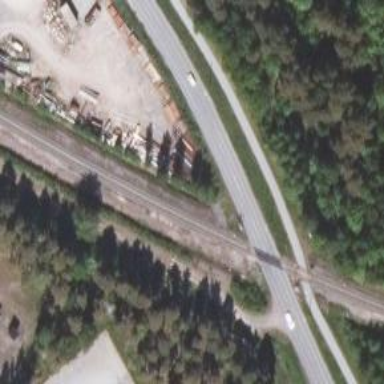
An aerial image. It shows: Light signal at railway crossing.